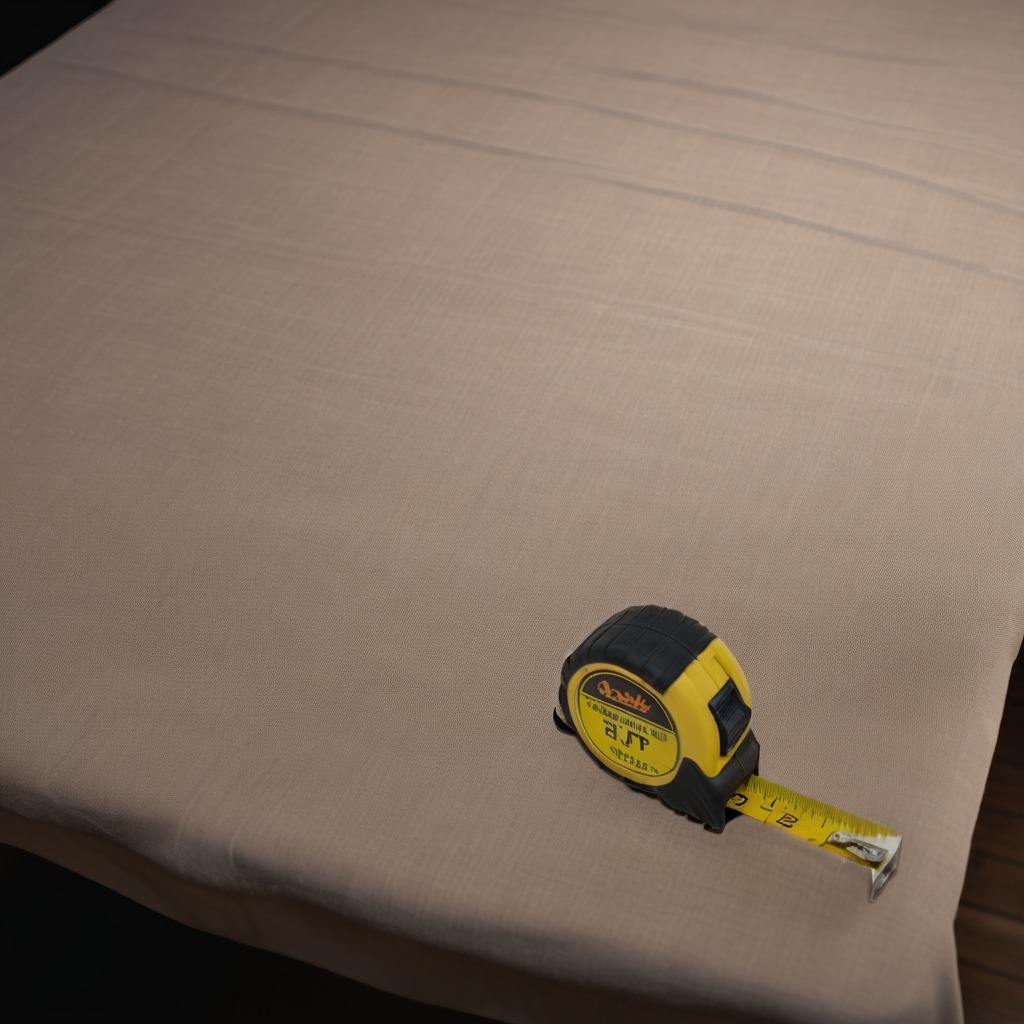
A measuring tape is lying on the wooden table.